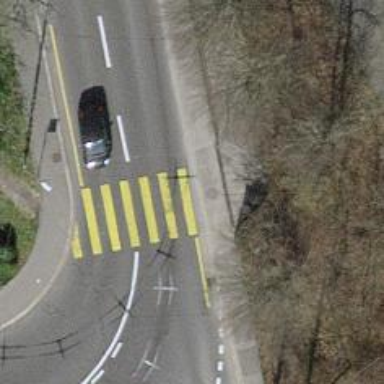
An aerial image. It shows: Marked asphalt footway with grade1 marked crossing. This area is suitable for forestry vehicles.